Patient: sex F, age 43
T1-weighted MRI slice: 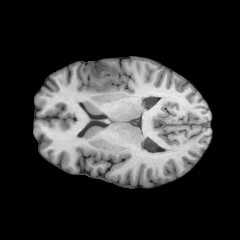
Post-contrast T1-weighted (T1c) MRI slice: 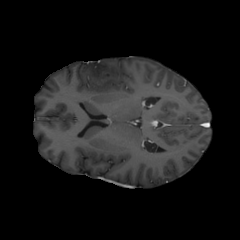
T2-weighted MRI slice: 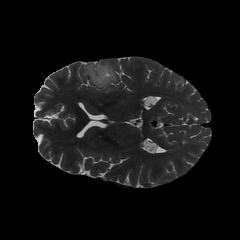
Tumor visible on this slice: yes
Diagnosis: Oligodendroglioma, IDH-mutant, 1p/19q-codeleted
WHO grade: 2